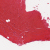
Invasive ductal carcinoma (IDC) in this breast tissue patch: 0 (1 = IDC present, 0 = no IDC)